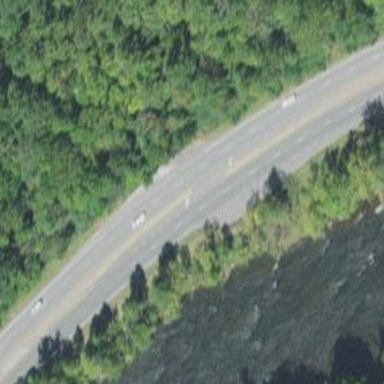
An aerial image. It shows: Trunk link highway.